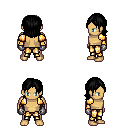
a pixel art fantasy rpg character, male body template, human, tanned skin, gold arm armor, gold greaves, black long bangs hairstyle, metal gloves, four views (front, back, left, right), 2x2 character sprite sheet, small pixel art, hard edges, no anti-aliasing